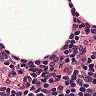
Metastatic tissue present: no